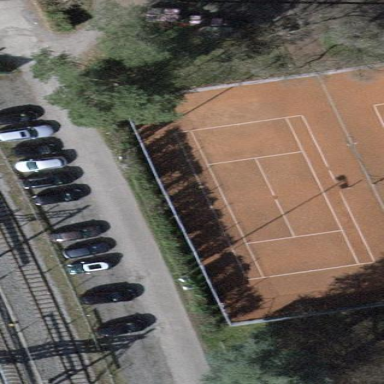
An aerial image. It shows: Tennis court with sandy surface located in pitch designated for leisure land.